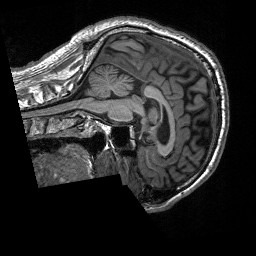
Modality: T1w
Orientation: sagittal
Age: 59
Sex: male
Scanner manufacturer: siemens
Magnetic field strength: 3 T
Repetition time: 2.4 s
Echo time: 0.00226 s